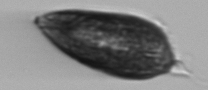
Label: Prorocentrum_micans